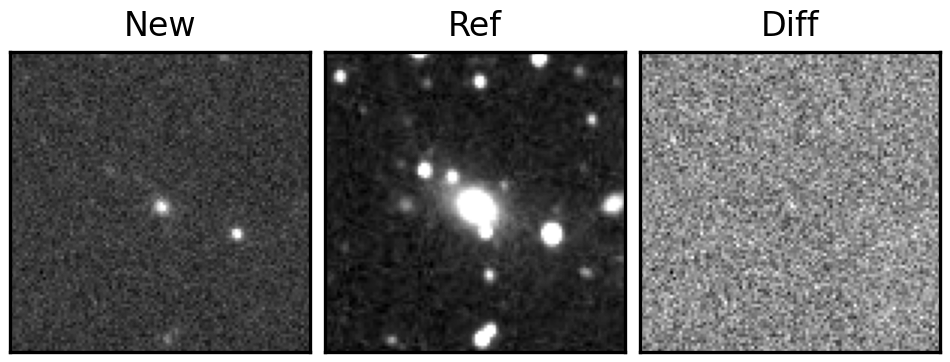
Label: real